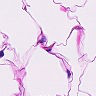
Metastatic tissue present: no